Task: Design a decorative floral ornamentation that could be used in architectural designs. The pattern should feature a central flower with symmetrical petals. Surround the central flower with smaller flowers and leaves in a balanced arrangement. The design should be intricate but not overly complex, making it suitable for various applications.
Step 781:
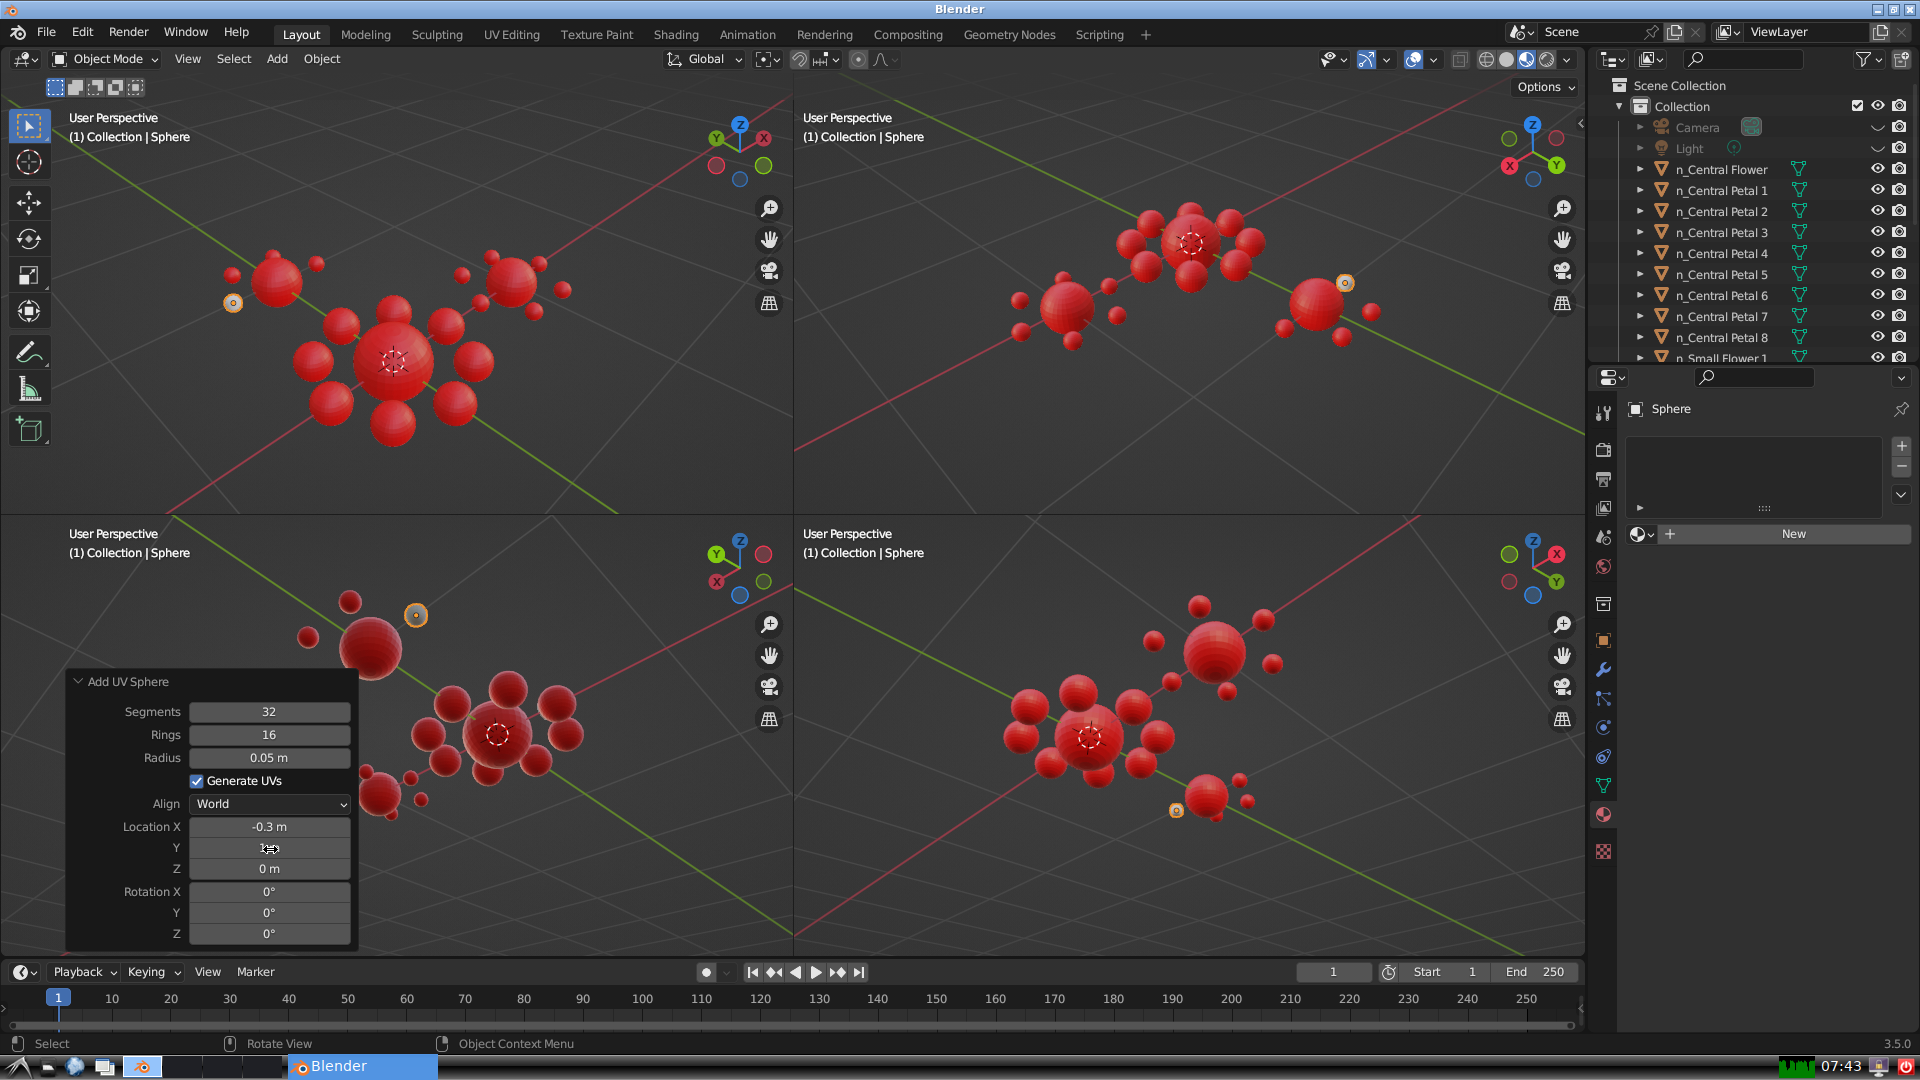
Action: {"mouse_move": [270, 867]}